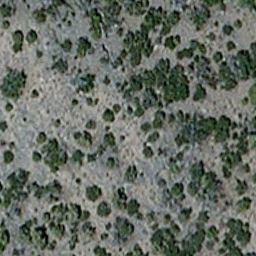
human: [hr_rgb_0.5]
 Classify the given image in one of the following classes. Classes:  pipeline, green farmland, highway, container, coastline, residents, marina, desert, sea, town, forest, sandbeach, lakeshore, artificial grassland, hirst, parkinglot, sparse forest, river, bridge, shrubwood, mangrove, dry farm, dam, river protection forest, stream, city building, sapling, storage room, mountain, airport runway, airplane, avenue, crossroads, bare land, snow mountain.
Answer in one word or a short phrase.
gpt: sparse forest